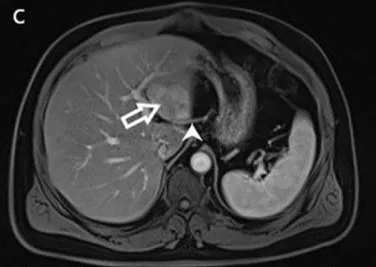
Pseudolesion in liver segments II and III associated with aberrant left gastric vein. In the contrast-enhanced MRI, during the portal venous phase (c, d), the entry and course of ALGV (arrowhead) are demonstrated within the parenchyma, consistent with Type 1 branching.
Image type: radiology (mri)